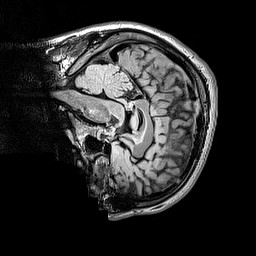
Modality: FLAIR
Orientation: sagittal
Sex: male
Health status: ill
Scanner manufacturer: siemens
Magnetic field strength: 3 T
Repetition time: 5 s
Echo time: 0.388 s